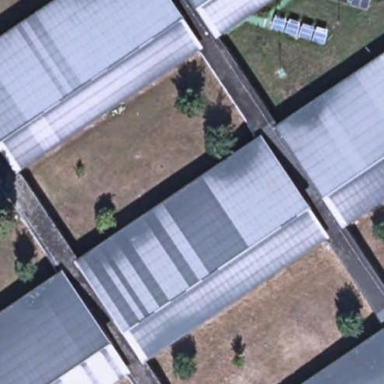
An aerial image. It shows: School building.